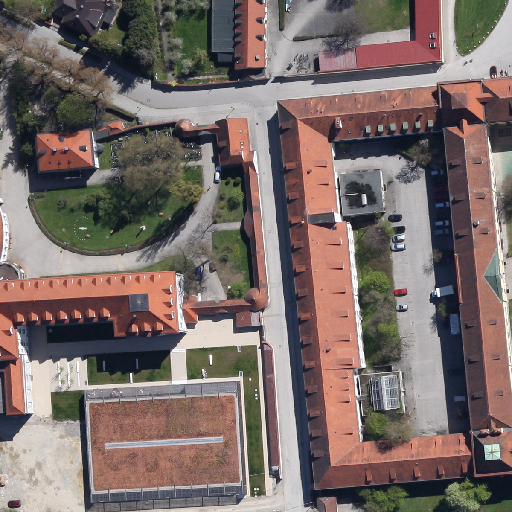
Referring expression: paved road